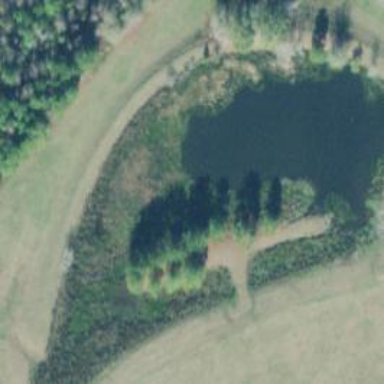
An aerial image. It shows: Pond with natural water.